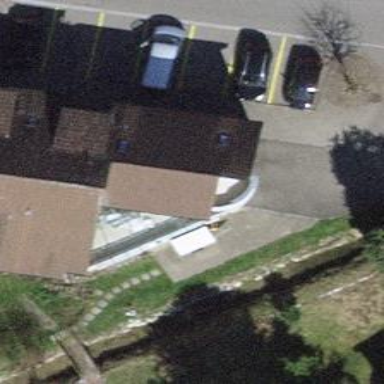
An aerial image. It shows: Simple house.